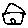
Label: house